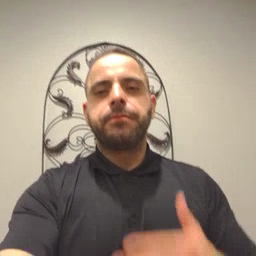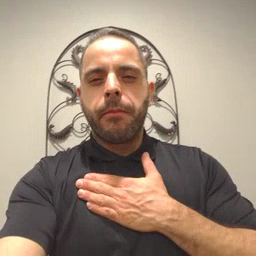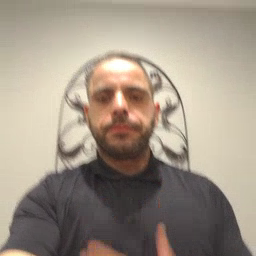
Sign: minemy